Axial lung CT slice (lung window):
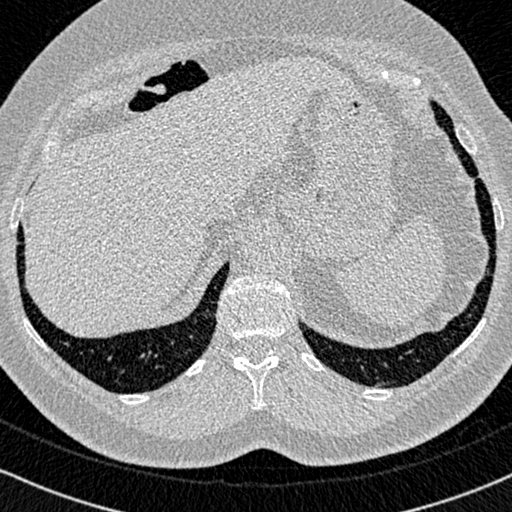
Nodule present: no